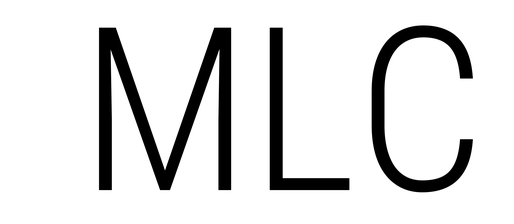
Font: Roboto_Condensed_Light